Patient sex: F
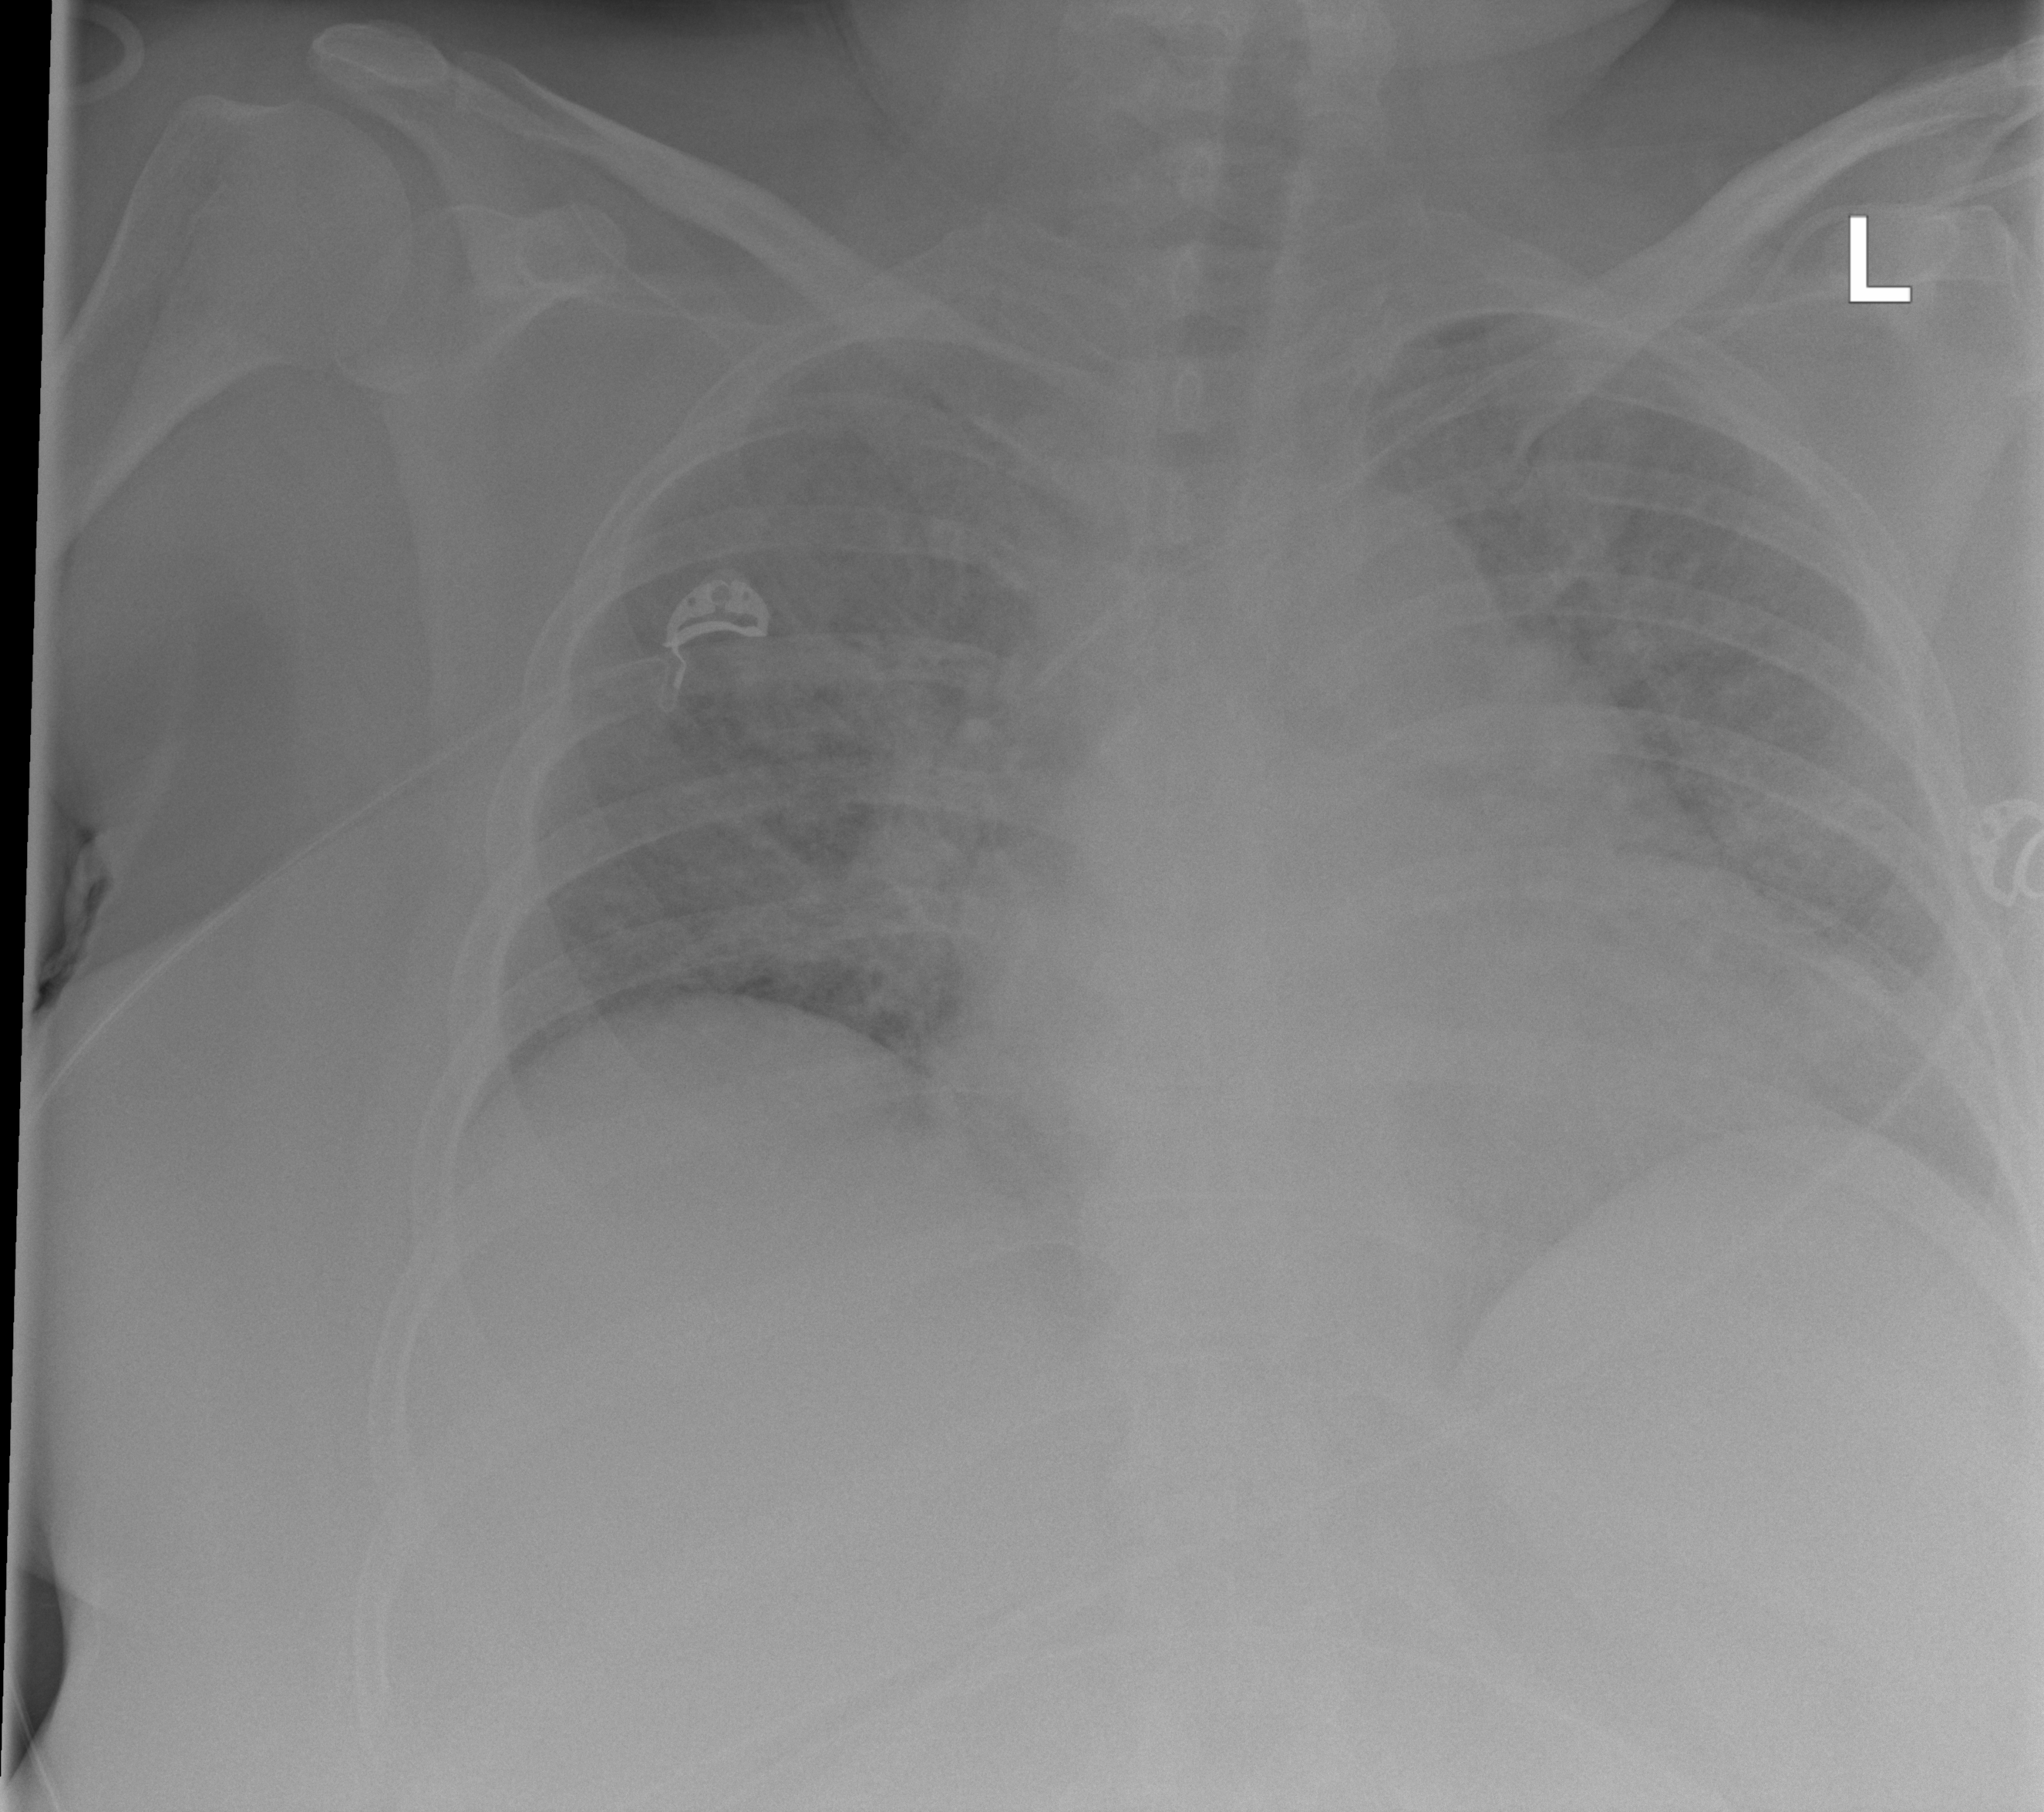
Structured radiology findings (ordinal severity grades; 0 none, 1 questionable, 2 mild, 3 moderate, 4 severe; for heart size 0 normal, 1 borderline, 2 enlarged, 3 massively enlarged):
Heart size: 2
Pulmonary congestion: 2
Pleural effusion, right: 0
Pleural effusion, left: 1
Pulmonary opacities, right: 2
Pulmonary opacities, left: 2
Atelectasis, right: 0
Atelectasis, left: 2